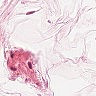
Metastatic tissue present: no